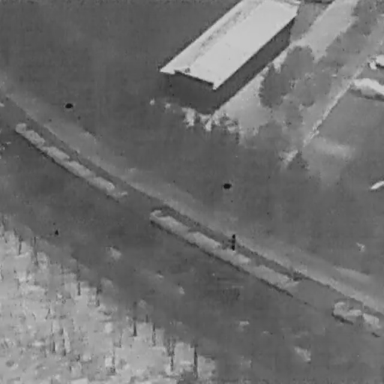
There are four objects shown in the infrared image, including two People, and two Cars.